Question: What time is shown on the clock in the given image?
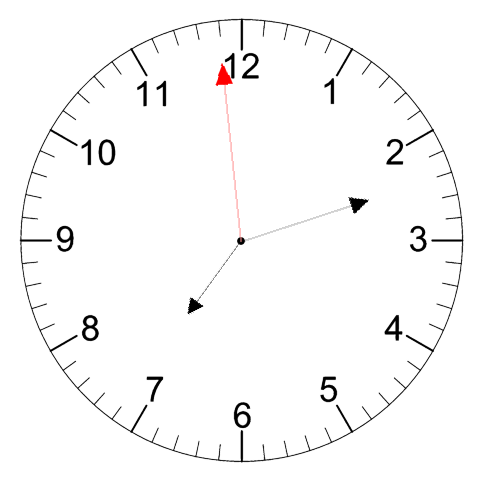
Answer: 07:11:59